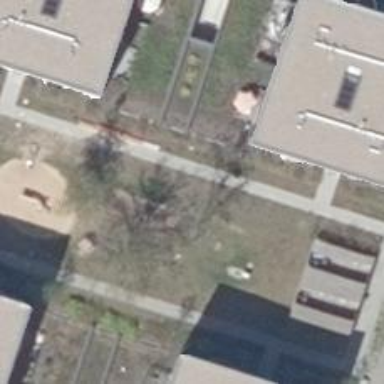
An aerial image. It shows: Playground with basket swing.